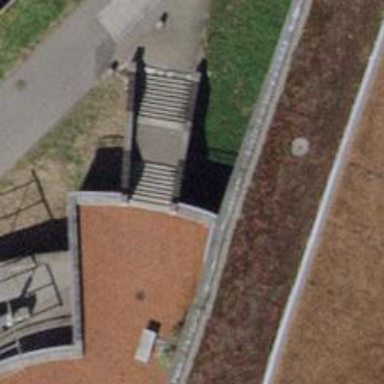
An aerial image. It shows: Concrete steps.